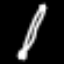
Label: pencil